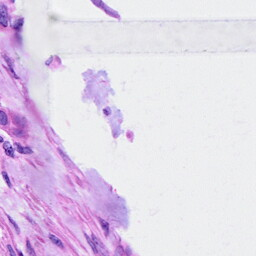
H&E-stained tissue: Ovarian